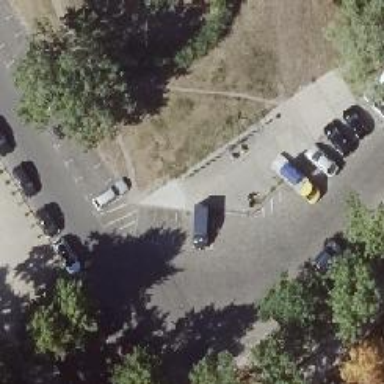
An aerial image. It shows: Bicycle rental facility.